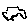
Label: car